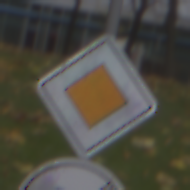
Verkehrszeichen: Vorfahrtsstrasse
Zusatzzeichen unten: EndeGeschwindigkeit60
Umgebung: Outdoor, Nature
Tageszeit: MorningAfternoon
Wetter: Overcast
Licht: Natural
Jahreszeit: Autumn
Kontrast: LowContrast